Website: apple
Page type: billing-address
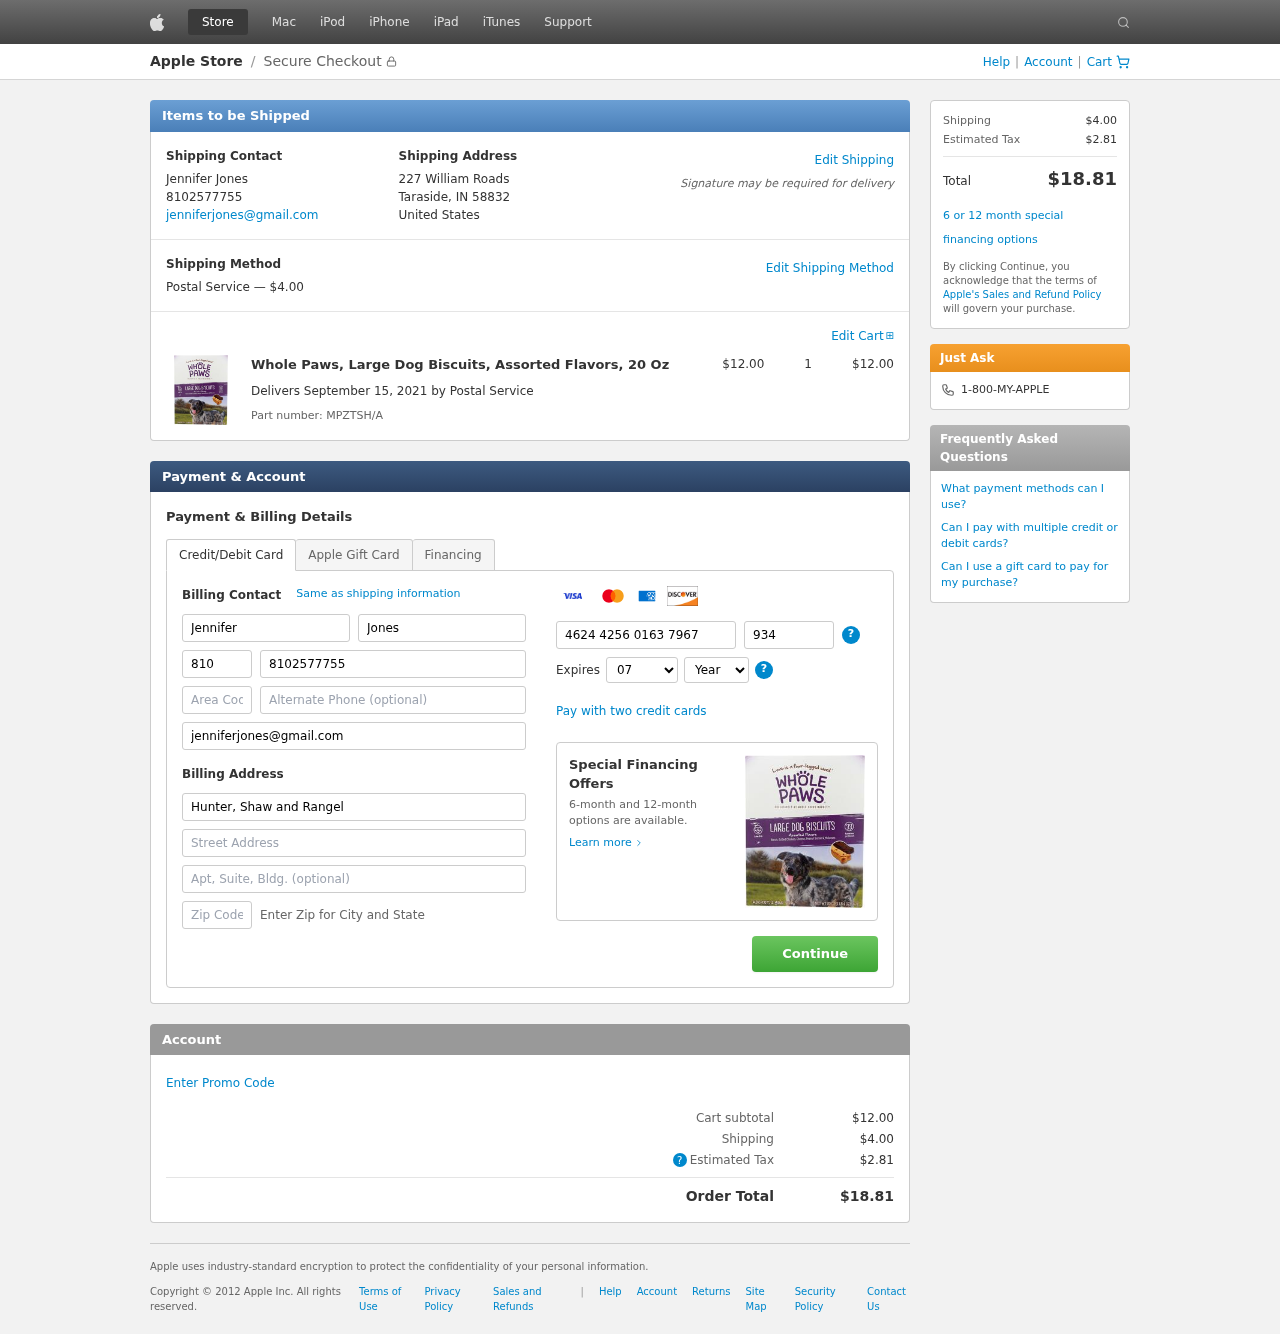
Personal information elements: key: PII_CARD_CVV
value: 934
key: PII_CARD_EXPIRY_MONTH
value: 07
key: PII_CARD_EXPIRY_YEAR
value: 26
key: PII_CARD_NUMBER
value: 4624 4256 0163 7967
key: PII_CITY_STATE_ZIP
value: Taraside, IN 58832
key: PII_COMPANY
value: Hunter, Shaw and Rangel
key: PII_COUNTRY
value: United States
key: PII_EMAIL
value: jenniferjones@gmail.com
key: PII_FIRSTNAME
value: Jennifer
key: PII_FULLNAME
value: Jennifer Jones
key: PII_LASTNAME
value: Jones
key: PII_PHONE
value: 8102577755
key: PII_PHONE_AREA
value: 810
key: PII_STREET
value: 227 William Roads
Product elements: key: PRODUCT1_NAME
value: Whole Paws, Large Dog Biscuits, Assorted Flavors, 20 Oz
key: PRODUCT1_PRICE
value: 12
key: PRODUCT1_QUANTITY
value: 1
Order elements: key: ORDER_SHIPPING_COST
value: $4.00
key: ORDER_SUBTOTAL
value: $12.00
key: ORDER_DELIVERY_DATE
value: September 15, 2021
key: ORDER_PART_NUMBER
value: MPZTSH/A
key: ORDER_TAX
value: $2.81
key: ORDER_TOTAL
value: $18.81